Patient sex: M
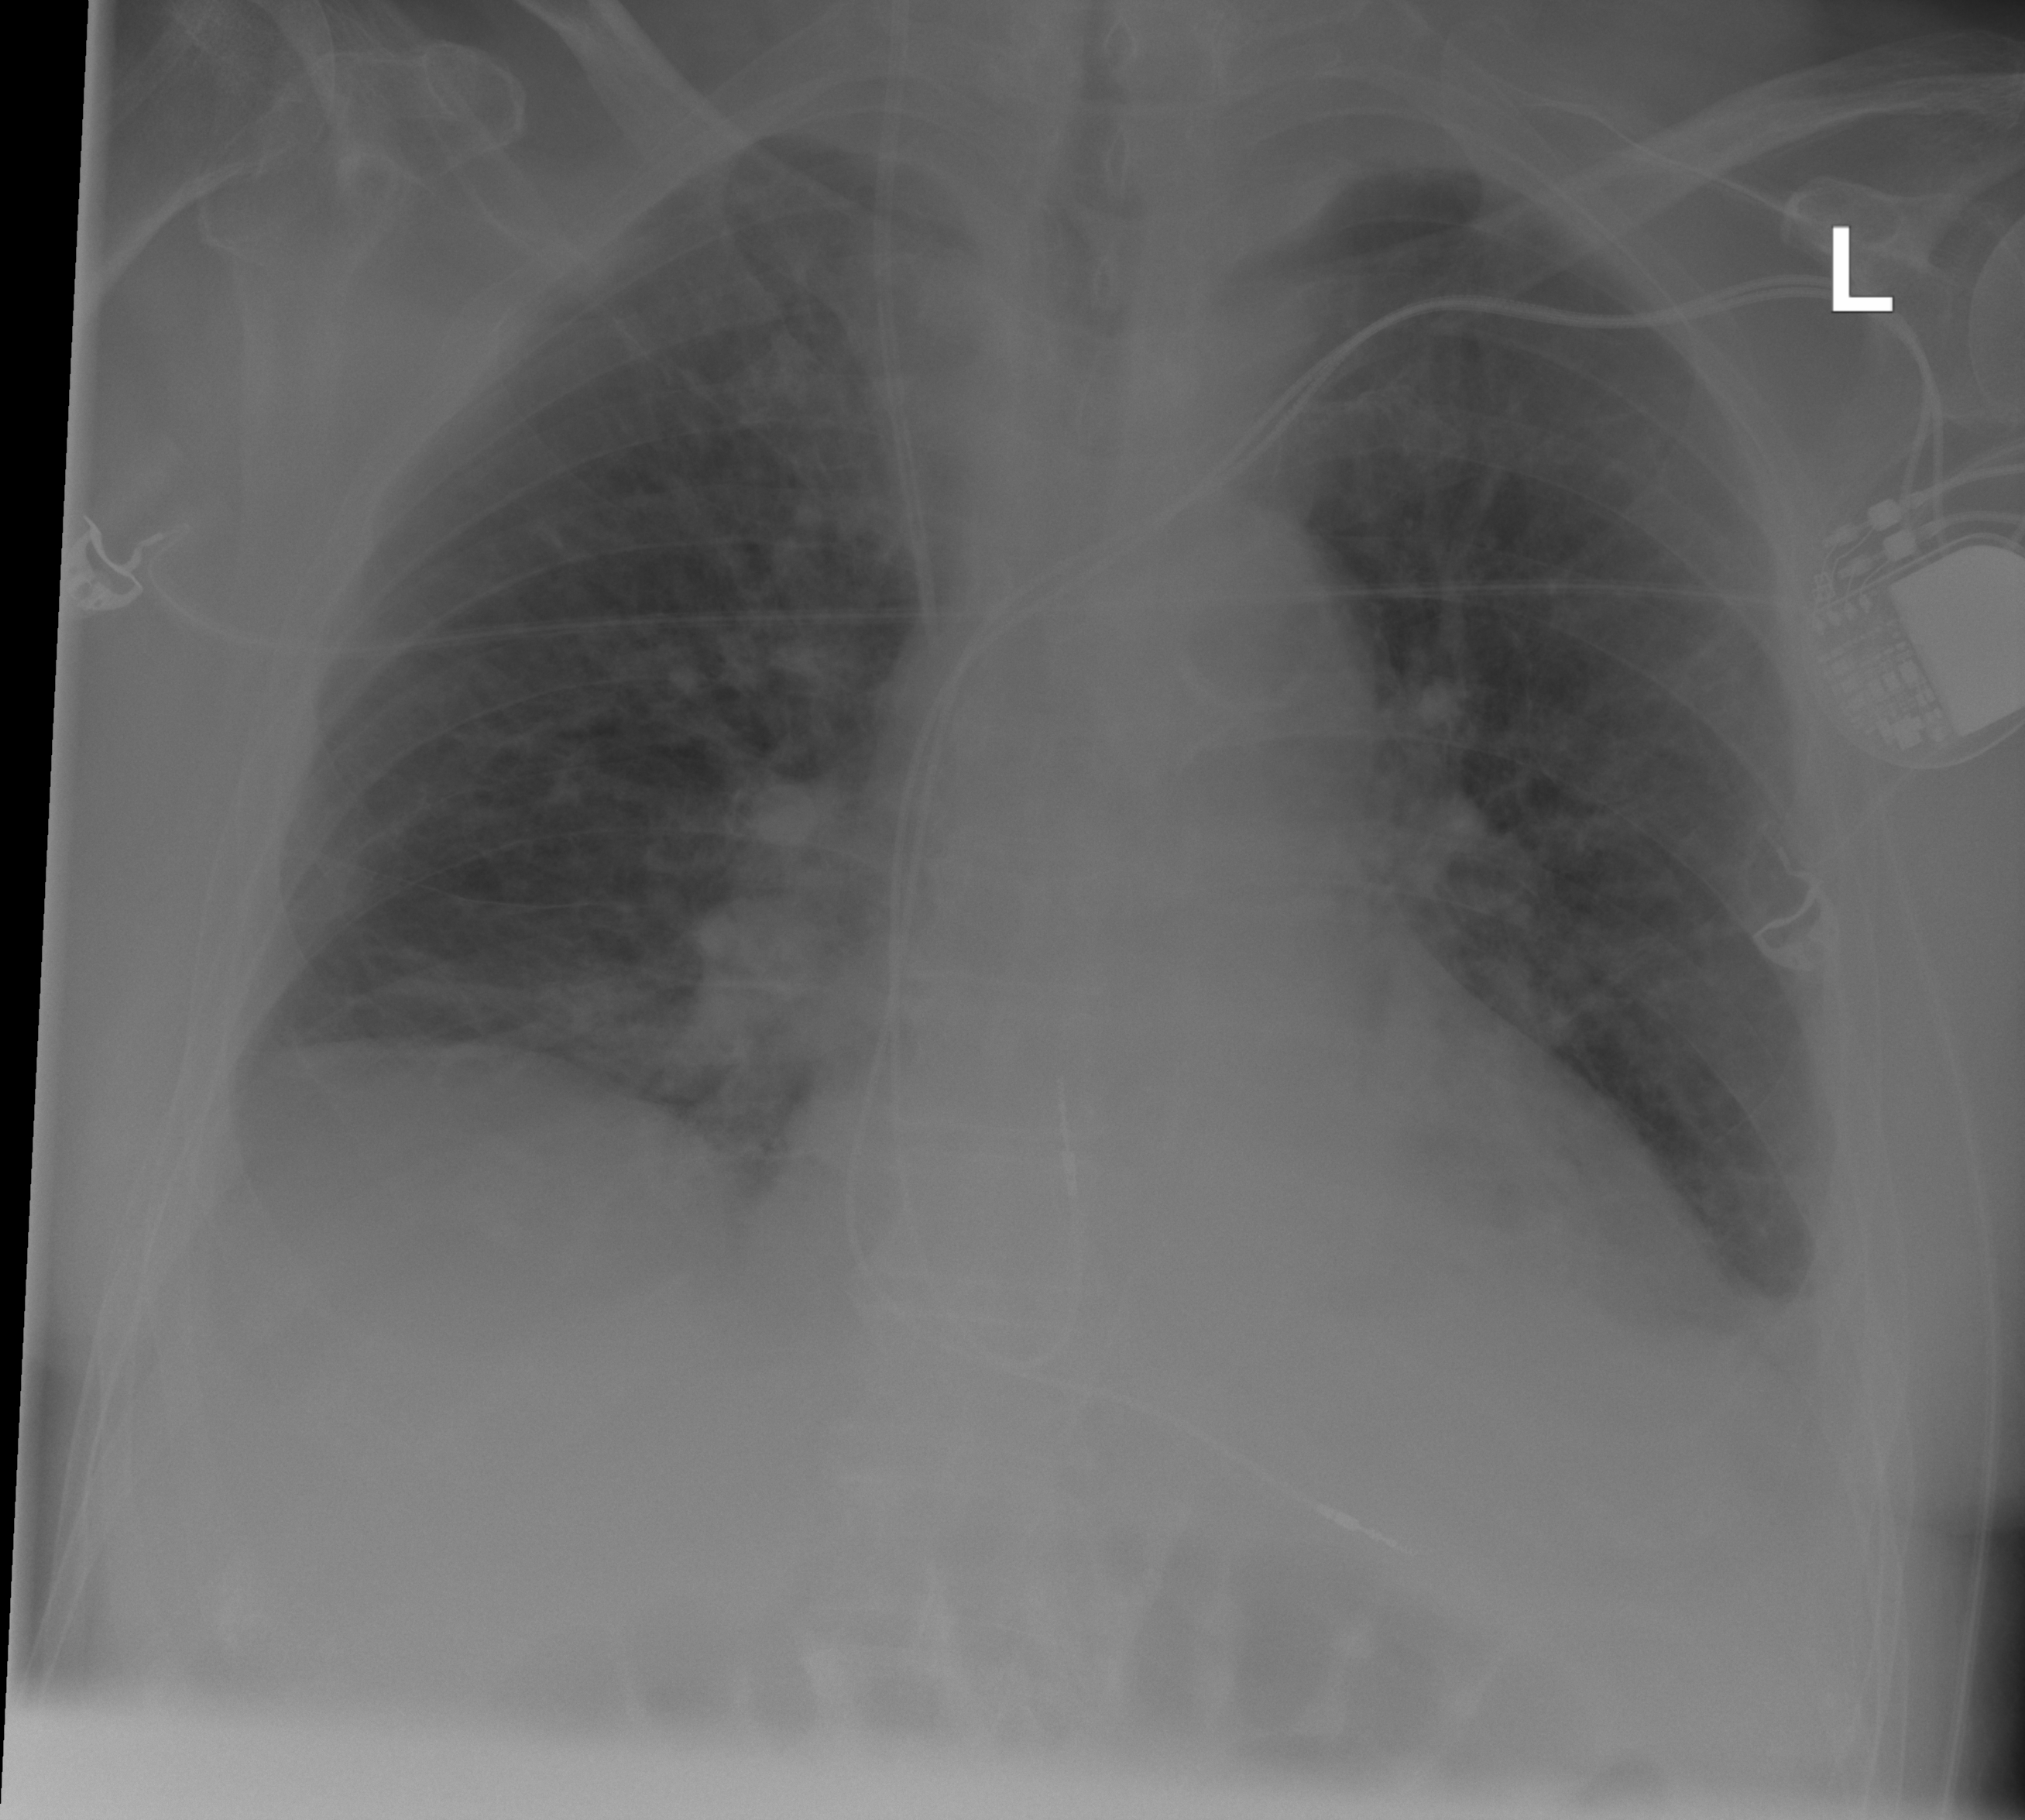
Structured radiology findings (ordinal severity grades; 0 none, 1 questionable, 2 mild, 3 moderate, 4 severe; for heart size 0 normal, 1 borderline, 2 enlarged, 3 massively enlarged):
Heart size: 1
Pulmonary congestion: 2
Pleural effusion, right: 0
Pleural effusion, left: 2
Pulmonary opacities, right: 0
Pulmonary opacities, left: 0
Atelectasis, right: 2
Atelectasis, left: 2